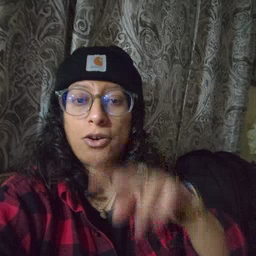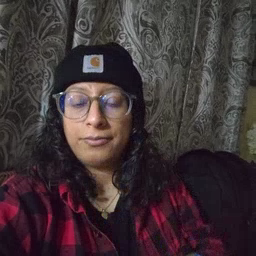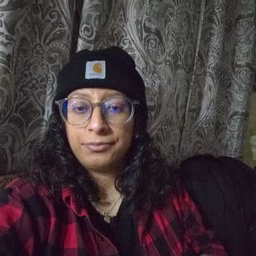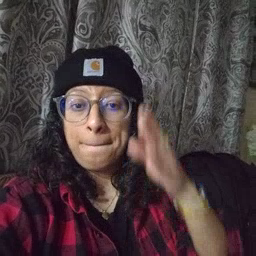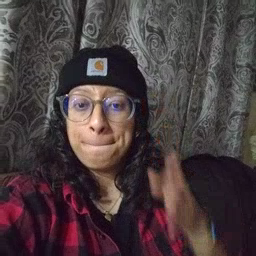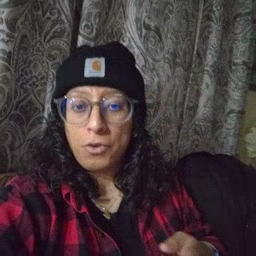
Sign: person